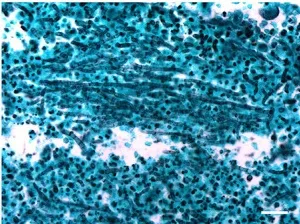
Macroscopic examination of the laryngeal cavity and tracheal lumen. Grocott-Gomori's methenamine silver stain showing Aspergillus branching hyphae (black) infiltrating the laryngotracheal wall in a necrotic ground (E) (Scale bar: 50 mum).
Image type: pathology (methenamine_silver)